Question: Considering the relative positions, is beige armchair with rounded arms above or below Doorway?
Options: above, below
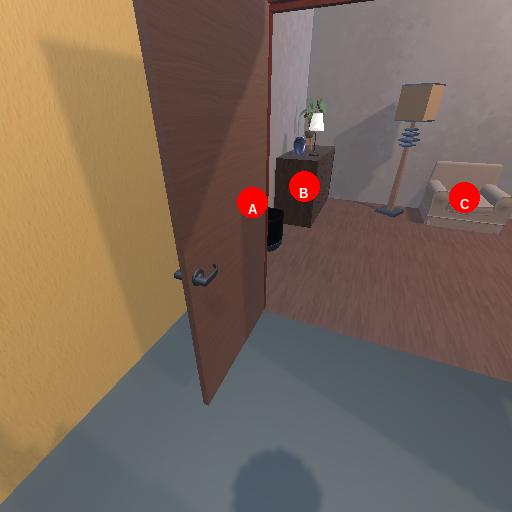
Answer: above